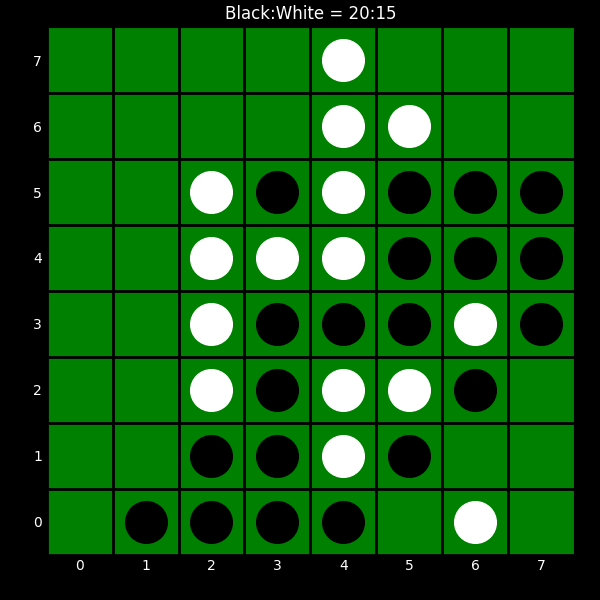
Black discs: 20
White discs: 15